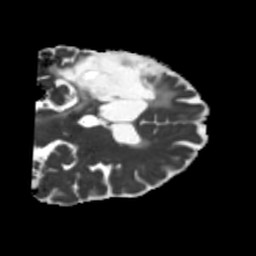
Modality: MD
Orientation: coronal
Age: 60
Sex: male
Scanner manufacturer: siemens
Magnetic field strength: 3 T
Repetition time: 5.25 s
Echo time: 0.08 s